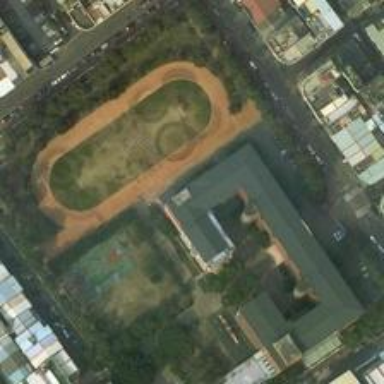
The playground next to the building has a khaki runway, with a baksetball field nearby .